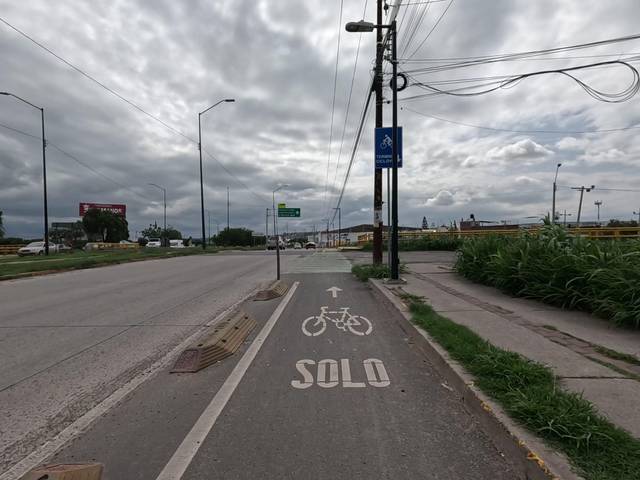
Region: Mexico
Coordinates: 21.096, -101.7